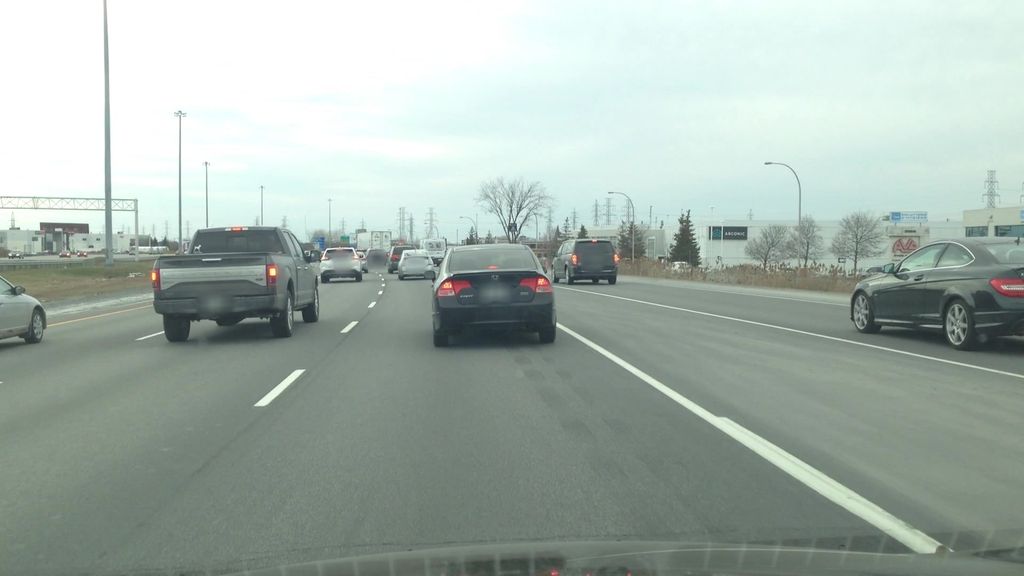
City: montreal